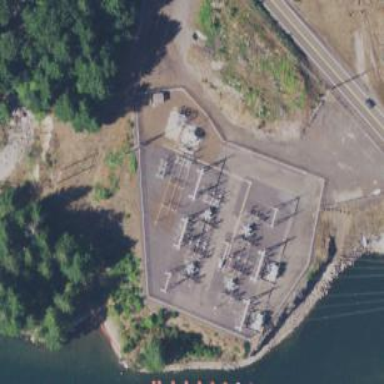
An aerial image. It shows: Substation with power equipment.